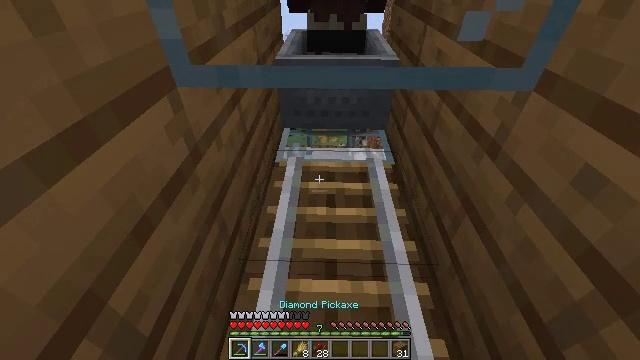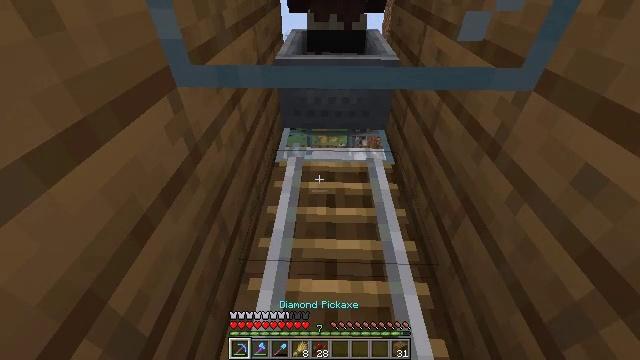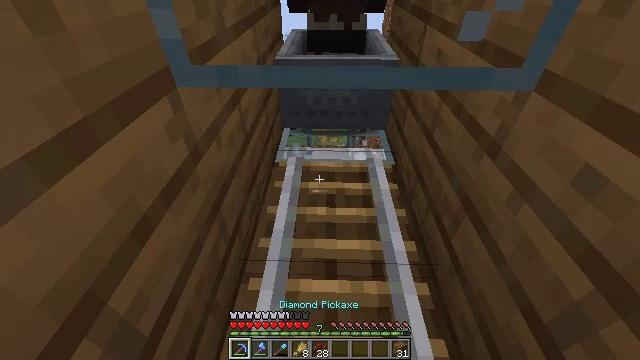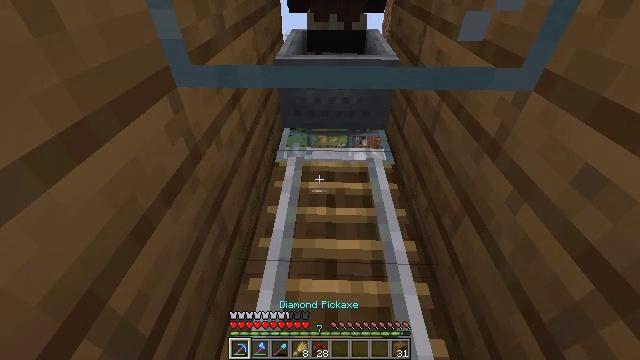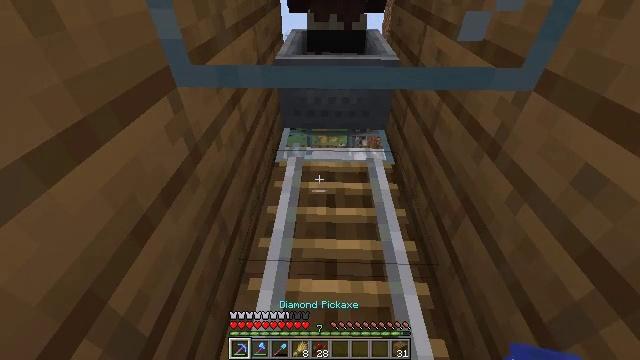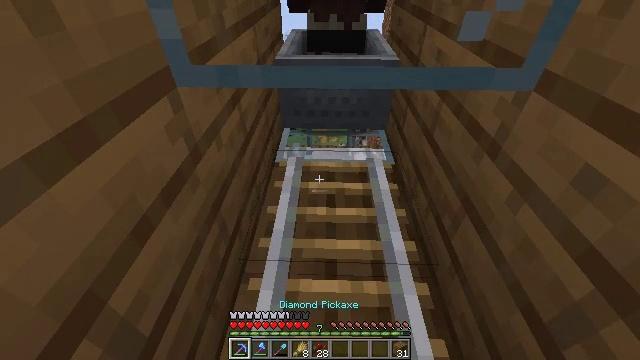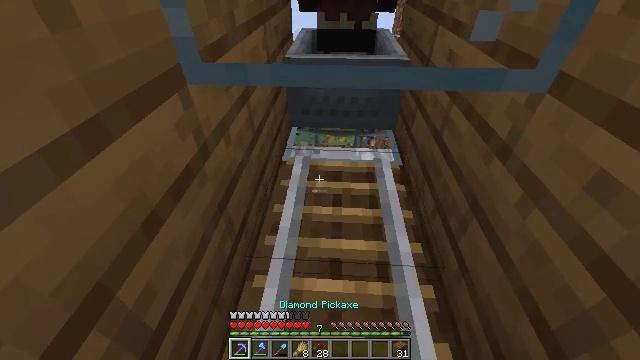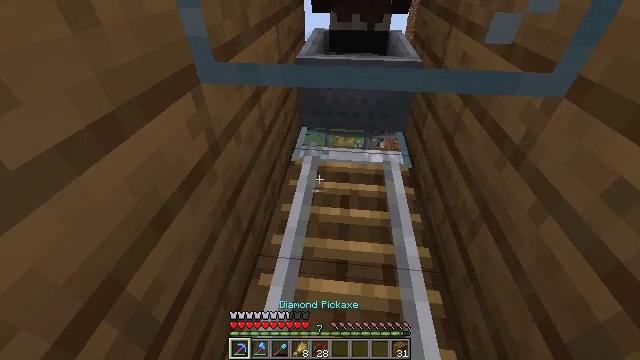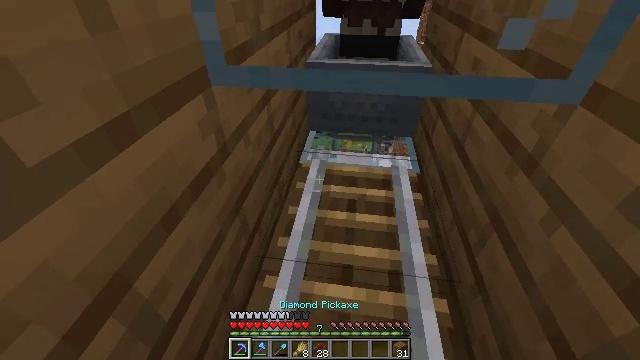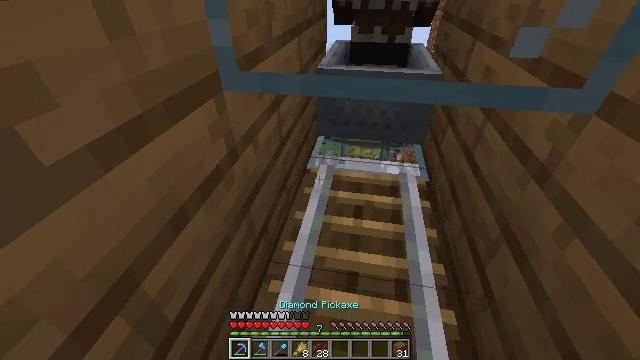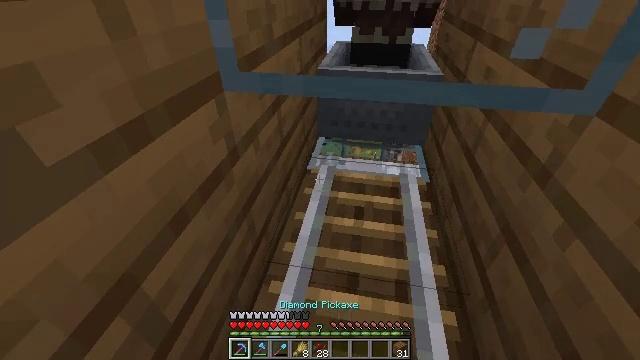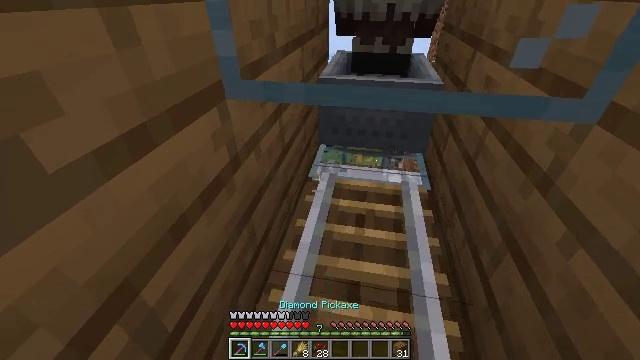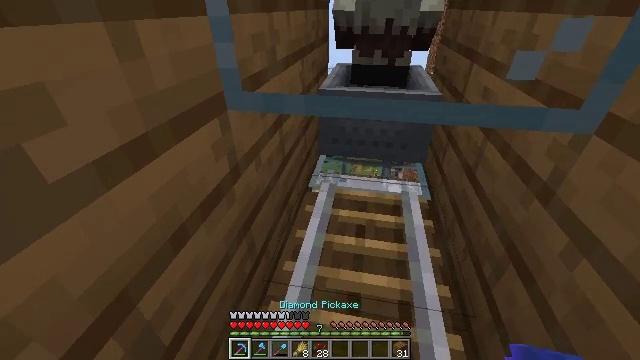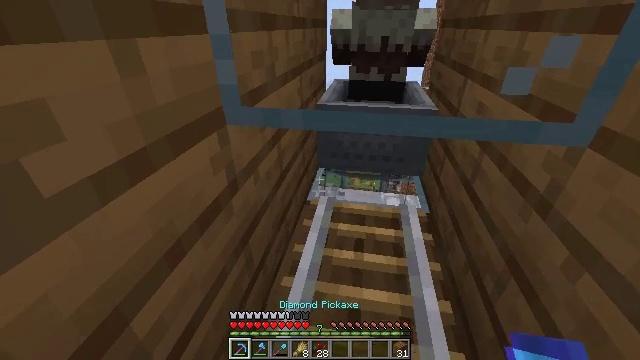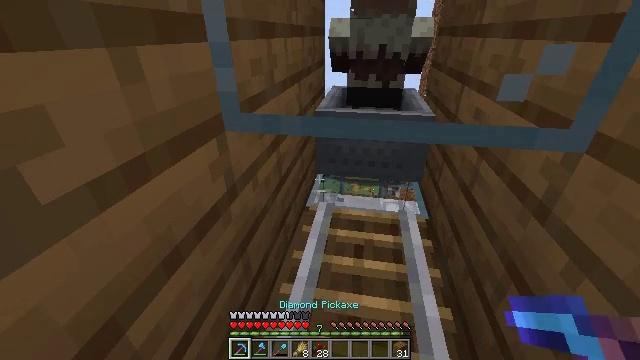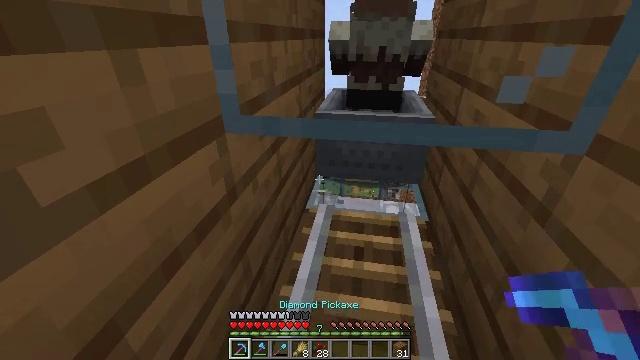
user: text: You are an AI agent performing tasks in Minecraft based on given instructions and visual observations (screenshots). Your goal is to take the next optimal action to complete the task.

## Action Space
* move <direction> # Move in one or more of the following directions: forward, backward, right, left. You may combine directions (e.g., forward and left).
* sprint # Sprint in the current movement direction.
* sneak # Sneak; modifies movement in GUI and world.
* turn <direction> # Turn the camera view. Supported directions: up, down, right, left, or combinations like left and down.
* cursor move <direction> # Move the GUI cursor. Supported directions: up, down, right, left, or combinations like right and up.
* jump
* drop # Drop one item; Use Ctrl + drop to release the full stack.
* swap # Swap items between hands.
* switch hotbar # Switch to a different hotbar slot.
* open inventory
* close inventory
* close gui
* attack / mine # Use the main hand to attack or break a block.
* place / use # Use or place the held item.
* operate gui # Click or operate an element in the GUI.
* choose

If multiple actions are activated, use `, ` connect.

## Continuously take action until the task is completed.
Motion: motion action
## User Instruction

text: Destroy the glass.
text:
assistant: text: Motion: sneak
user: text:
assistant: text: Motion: sneak
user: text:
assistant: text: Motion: sneak
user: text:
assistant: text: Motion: sneak
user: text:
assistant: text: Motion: sneak
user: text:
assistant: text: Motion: sneak, turn left
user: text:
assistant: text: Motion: sneak, turn left
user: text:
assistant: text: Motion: sneak, turn left
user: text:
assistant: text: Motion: sneak, turn left and up
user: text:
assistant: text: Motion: sneak
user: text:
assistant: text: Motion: sneak, turn up
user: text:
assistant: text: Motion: sneak, turn up
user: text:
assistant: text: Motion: sneak, turn up
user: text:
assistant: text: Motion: sneak, turn up
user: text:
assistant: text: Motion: sneak
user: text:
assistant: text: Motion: sneak, turn up
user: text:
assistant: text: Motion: sneak
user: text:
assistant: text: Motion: sneak
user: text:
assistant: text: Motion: sneak
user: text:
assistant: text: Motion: sneak
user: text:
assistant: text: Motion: sneak, attack / mine
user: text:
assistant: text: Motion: sneak, attack / mine
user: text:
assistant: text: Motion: sneak, attack / mine
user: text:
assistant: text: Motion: sneak
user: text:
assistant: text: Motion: sneak
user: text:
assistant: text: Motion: sneak
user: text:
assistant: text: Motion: sneak
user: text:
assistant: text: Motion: sneak
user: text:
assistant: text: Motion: sneak
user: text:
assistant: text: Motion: sneak